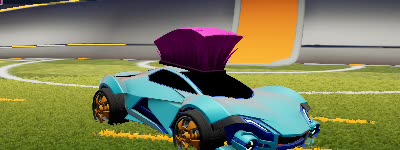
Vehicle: werewolf